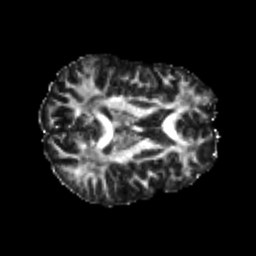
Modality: FA
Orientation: axial
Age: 22
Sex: male
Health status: healthy
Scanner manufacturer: philips
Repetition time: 7.386 s
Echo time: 0.08599 s